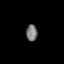
Tissue: prostate
Cell type: B cells
Senescence score: 0.2791
Nuclear area (px): 176
Mean DAPI intensity: 122.653